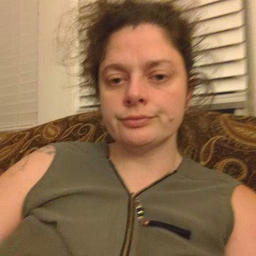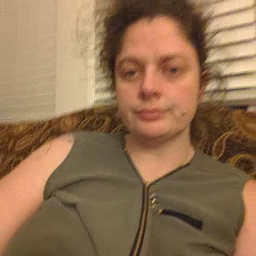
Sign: refrigerator